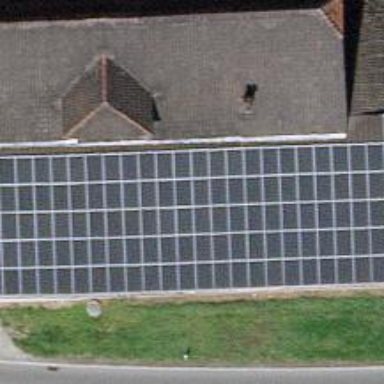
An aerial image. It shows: Solar power generator using photovoltaic panels.